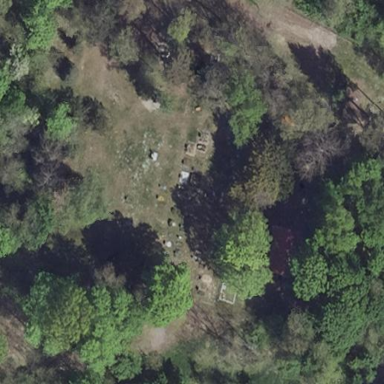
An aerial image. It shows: Cemetery.